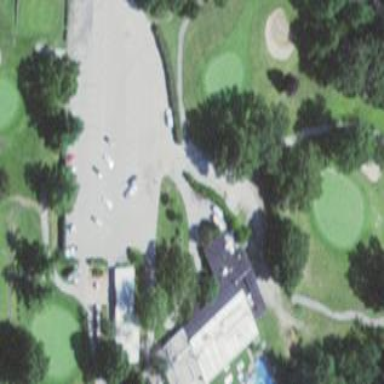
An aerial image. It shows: Social center building utilized as clubhouse for golf club.